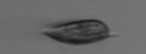
Label: Prorocentrum_triestinum